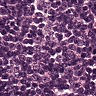
Metastatic tissue present: no